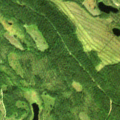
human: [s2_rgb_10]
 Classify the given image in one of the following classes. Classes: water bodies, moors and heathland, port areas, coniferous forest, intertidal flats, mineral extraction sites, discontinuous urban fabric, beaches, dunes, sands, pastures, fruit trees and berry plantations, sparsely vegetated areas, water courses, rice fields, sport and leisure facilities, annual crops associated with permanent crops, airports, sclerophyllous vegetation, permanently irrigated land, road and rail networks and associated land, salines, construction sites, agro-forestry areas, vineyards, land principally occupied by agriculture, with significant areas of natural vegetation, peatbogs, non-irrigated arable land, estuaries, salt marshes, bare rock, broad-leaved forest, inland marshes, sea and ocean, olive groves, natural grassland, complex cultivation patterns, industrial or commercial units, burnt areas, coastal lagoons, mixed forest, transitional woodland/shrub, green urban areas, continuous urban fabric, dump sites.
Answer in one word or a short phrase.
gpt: coniferous forest, transitional woodland/shrub